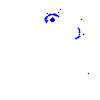
Particle: electron